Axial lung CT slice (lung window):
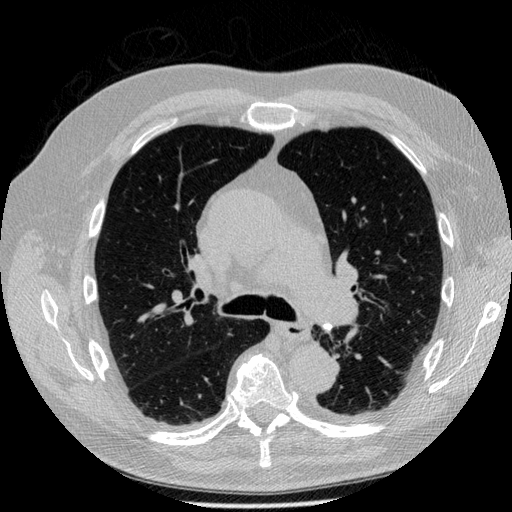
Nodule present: no